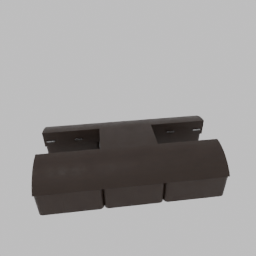
Label: furniture